Question: I am trying to color in an element in HTML with CSS but I want the color to be a certain size, relative to the text.
I want the color to be about 1/2 as tall as the text and slightly longer. Any way I try to do this messes up the layout and moves elements around.
'''
<div class="no-left-padding col-lg-4 col-md-4 col-sm-6">
<div class="colored">
<h1 class="blog-title"><a href="{{ site.baseurl }}/">{{ site.title }}</a></h1>
</div>
<h2 class="blog-desc">{{ site.description }}</h2>
</div>
'''
'''
.colored {
opacity: 0.8;
height:25px;
width: 300px;
margin-top: 10px;
background-color: rgba(255,218,50,0.4);
}
'''
My problem is the bottom '<h2>' is being moved up under the top '<h1>'. I know that this is because the '<div>' I am encasing the '<h1>' in is having its height decreased, but I don't know how else to achieve the effect I want.
Here is a diagram to help you understand what I want:

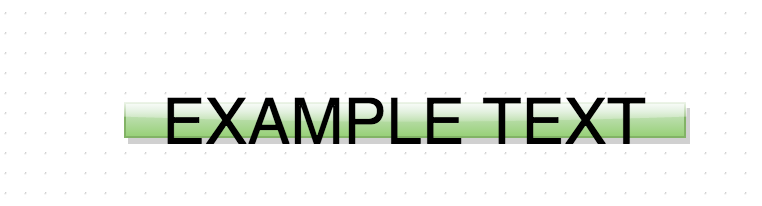
Answer: Think this will give you the effect your looking for, you can add the background colour to a '<span>' and position that absolute inside the heading.
html:
'''
<div>
<h1 class="blog-title"><a href="{{ site.baseurl }}/">{{ site.title }}</a>
<span class="colored"></span></h1>
</div>
'''
css:
'''
.blog-title{
position: relative;
}
.colored {
opacity: 0.8;
height:25px;
width: 300px;
position:absolute;
left:0;
margin-top: 10px;
background-color: rgba(255,218,50,0.4);
}
'''
---
Need to make some changes to get this to work. Move the span from outside to inside the '<a href></a>'then apply the 'position:relative' to the by adding a class. See the updated code below.
html:
'''
<div>
<h1 class="blog-title"><a href="{{ site.baseurl }}/" class="color-container">greagaregare<span class="colored"></span></a>
</h1>
</div>
<div>
<h1 class="blog-title"><a href="{{ site.baseurl }}/" class="color-container">aergae<span class="colored"></span></a></h1>
</div>
'''
css:
'''
.color-container{
position: relative;
}
.colored {
opacity: 0.8;
height:22%;
width: 100%;
position:absolute;
left:0;
margin-top: 10px;
background-color: rgba(255,218,50,1);
}
'''